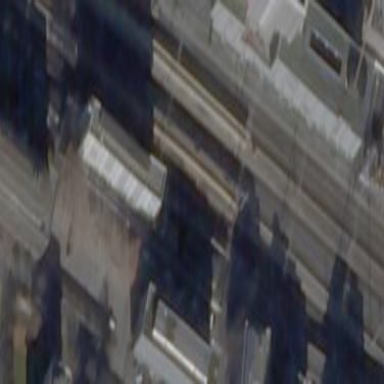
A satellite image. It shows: Platform with asphalt surface in public transport area. The platform includes shelter.